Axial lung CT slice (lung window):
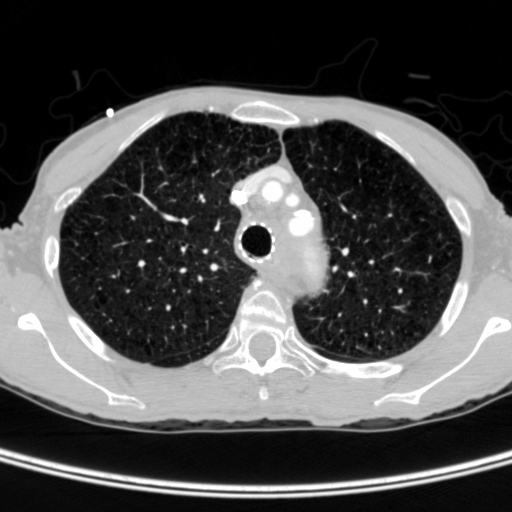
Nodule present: no